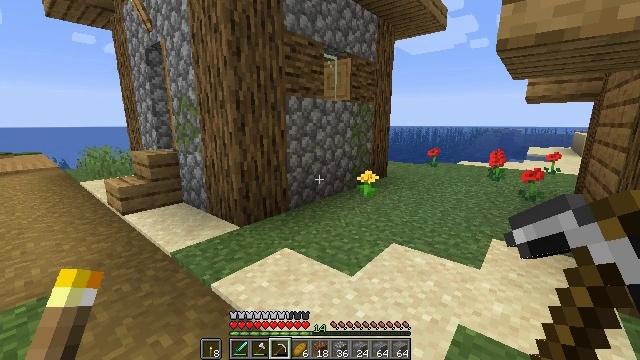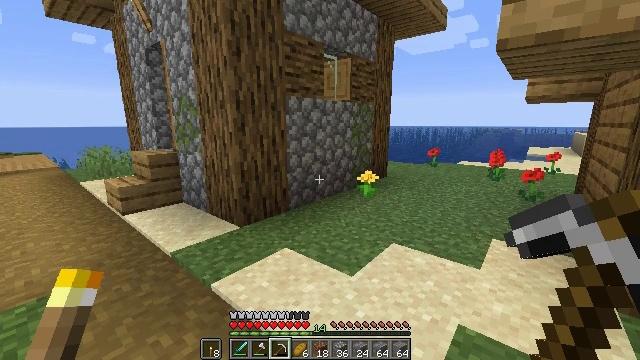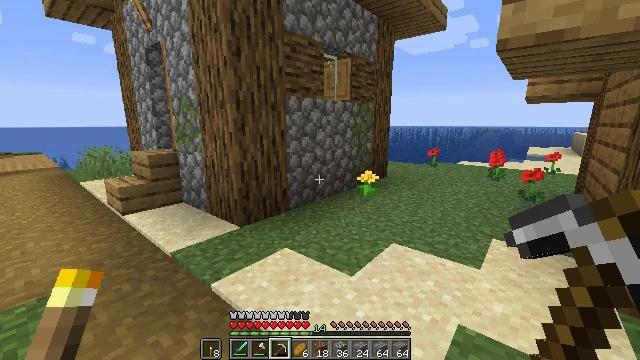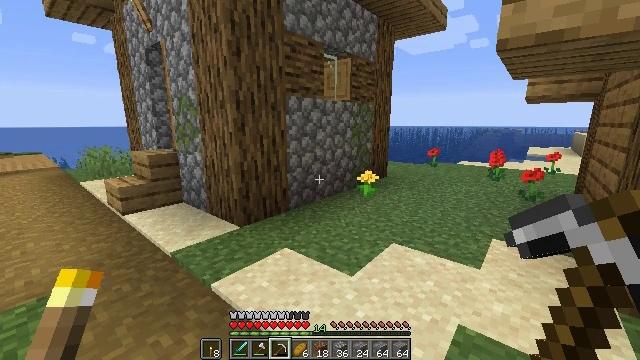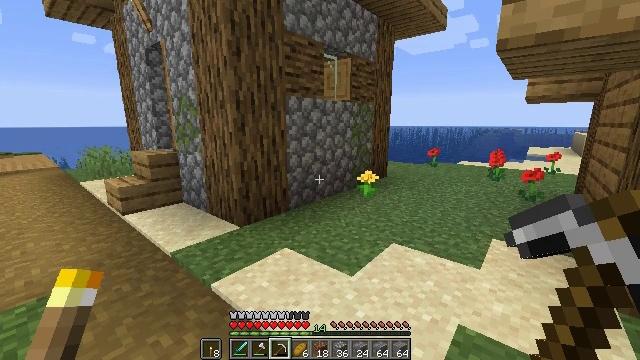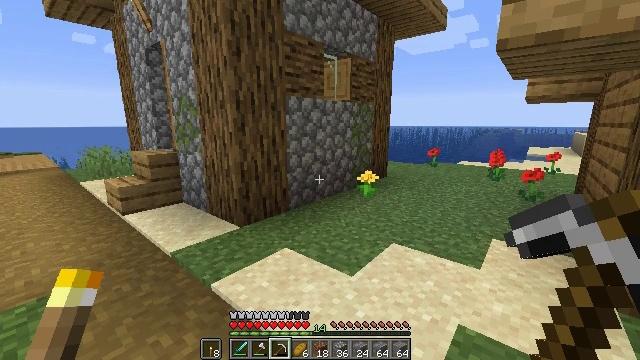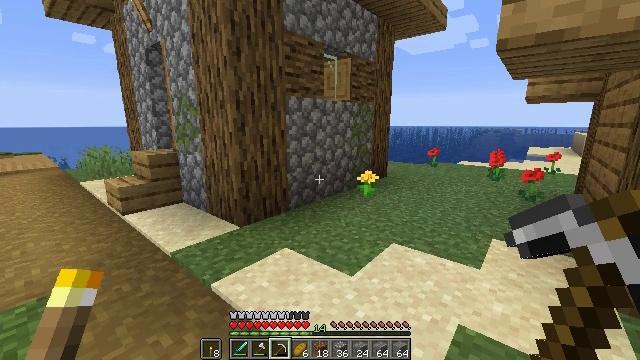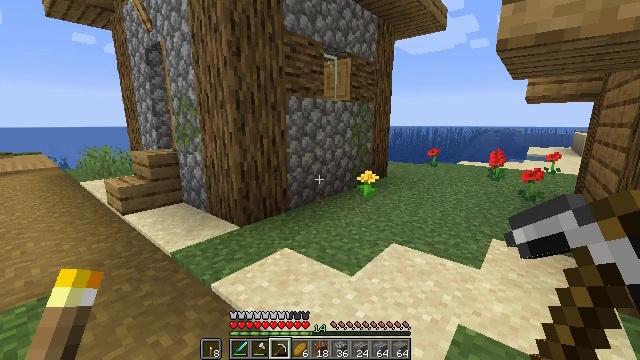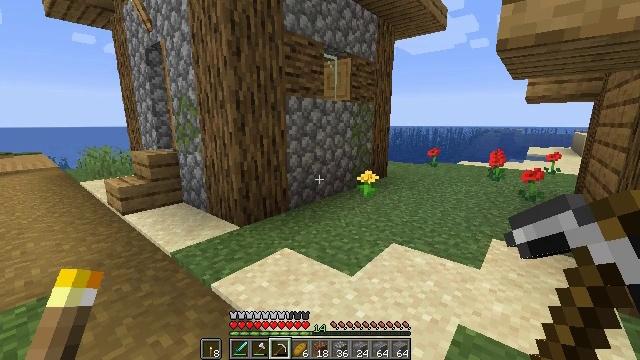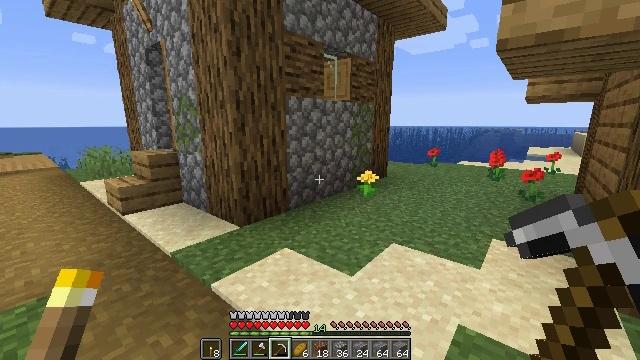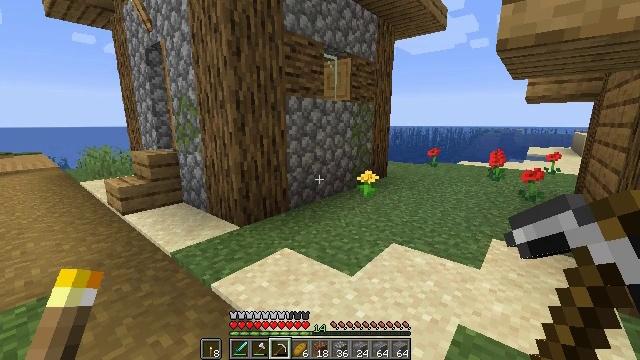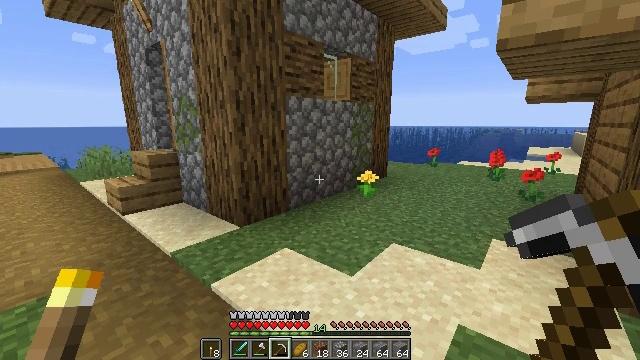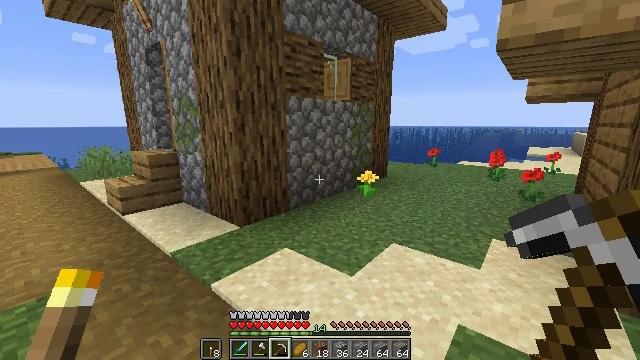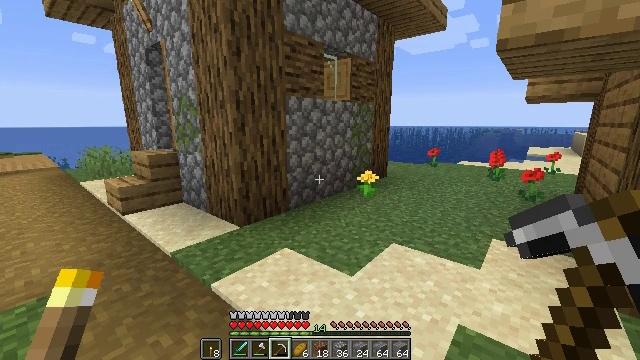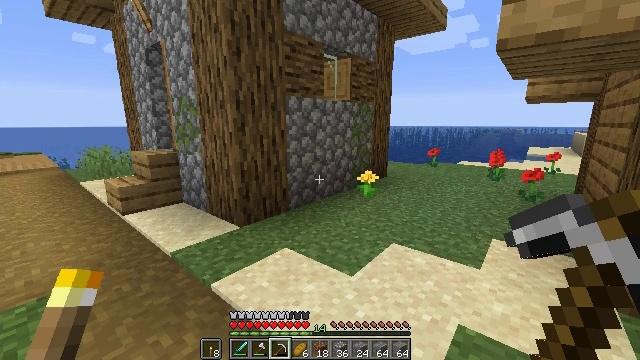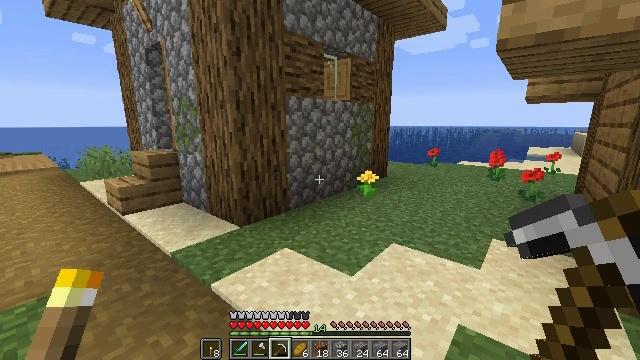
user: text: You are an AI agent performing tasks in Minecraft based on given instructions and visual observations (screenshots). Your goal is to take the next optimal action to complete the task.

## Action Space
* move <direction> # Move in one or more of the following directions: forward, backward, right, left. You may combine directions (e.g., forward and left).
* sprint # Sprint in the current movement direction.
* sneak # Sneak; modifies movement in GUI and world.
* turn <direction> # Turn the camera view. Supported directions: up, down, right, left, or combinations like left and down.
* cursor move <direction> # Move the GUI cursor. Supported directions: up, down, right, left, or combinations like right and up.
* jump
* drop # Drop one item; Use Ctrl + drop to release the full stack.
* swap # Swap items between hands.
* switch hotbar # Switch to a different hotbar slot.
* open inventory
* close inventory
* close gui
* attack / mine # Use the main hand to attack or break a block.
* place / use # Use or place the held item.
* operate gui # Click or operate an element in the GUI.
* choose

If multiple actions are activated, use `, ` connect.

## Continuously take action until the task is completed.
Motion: motion action
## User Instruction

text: Attack the oak stairs to recycle them.
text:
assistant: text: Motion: no_op
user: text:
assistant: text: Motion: no_op
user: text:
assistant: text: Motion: no_op
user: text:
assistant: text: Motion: no_op
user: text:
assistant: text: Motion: no_op
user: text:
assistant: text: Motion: no_op
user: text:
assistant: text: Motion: no_op
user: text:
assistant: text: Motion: no_op
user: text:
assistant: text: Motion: no_op
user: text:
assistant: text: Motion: no_op
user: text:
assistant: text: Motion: no_op
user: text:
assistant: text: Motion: no_op
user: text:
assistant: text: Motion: no_op
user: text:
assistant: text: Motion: no_op
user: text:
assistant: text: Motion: no_op
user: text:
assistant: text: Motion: no_op
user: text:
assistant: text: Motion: no_op
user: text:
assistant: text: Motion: no_op
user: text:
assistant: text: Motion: no_op
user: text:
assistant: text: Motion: no_op
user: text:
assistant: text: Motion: no_op
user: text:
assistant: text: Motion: no_op
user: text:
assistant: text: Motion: no_op
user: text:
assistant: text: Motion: no_op
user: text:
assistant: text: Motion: no_op
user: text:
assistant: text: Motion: no_op
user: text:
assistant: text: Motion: no_op
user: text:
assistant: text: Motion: no_op
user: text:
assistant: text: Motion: no_op
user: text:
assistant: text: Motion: no_op